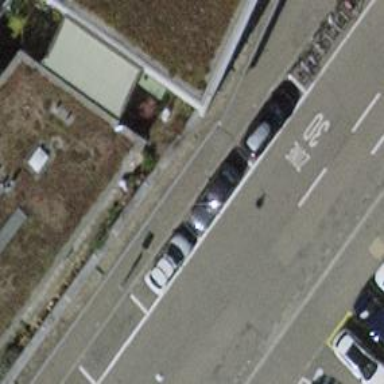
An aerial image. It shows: Parking lane designated for parking.